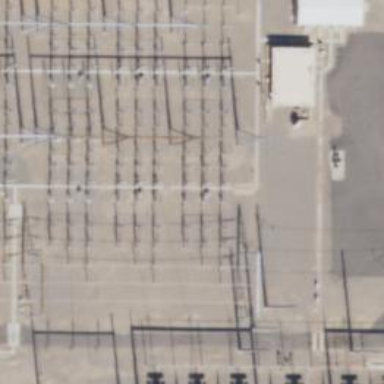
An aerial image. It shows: Switch for power supply.